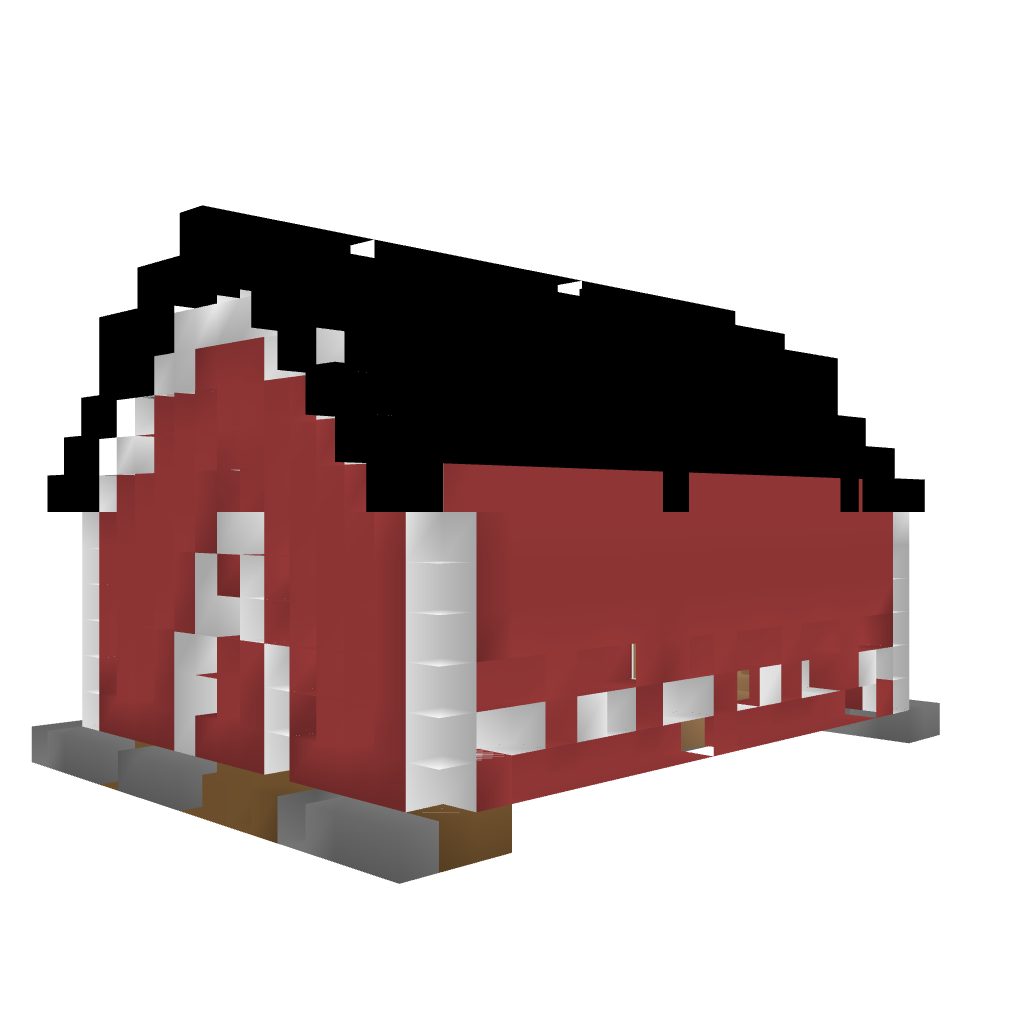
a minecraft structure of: Livestock Barn bad low quality